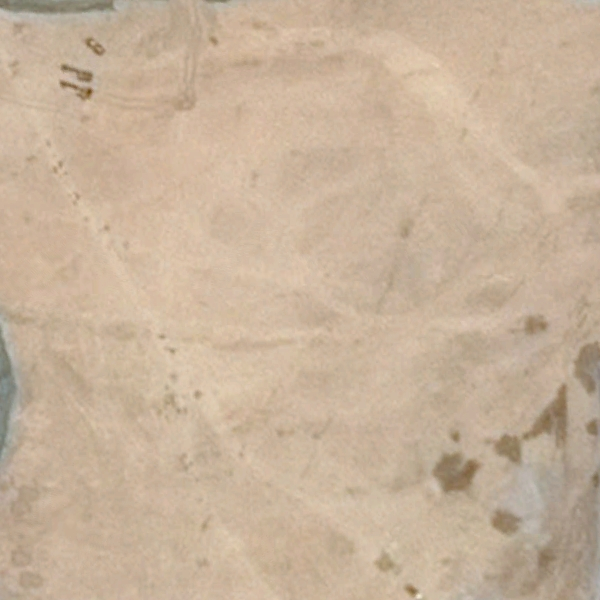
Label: BareLand